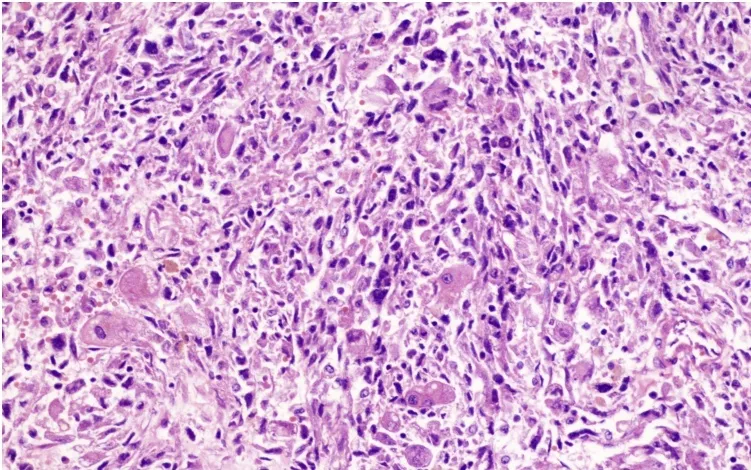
HE stain of resected sample (magnifying power x100).
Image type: pathology (h&e)